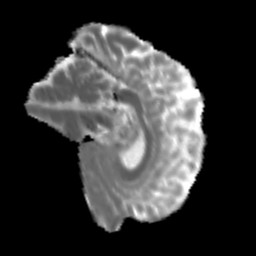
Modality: MD
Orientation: sagittal
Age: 35
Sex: male
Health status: healthy
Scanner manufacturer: siemens
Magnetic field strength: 3 T
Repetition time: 3.6 s
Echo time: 0.092 s